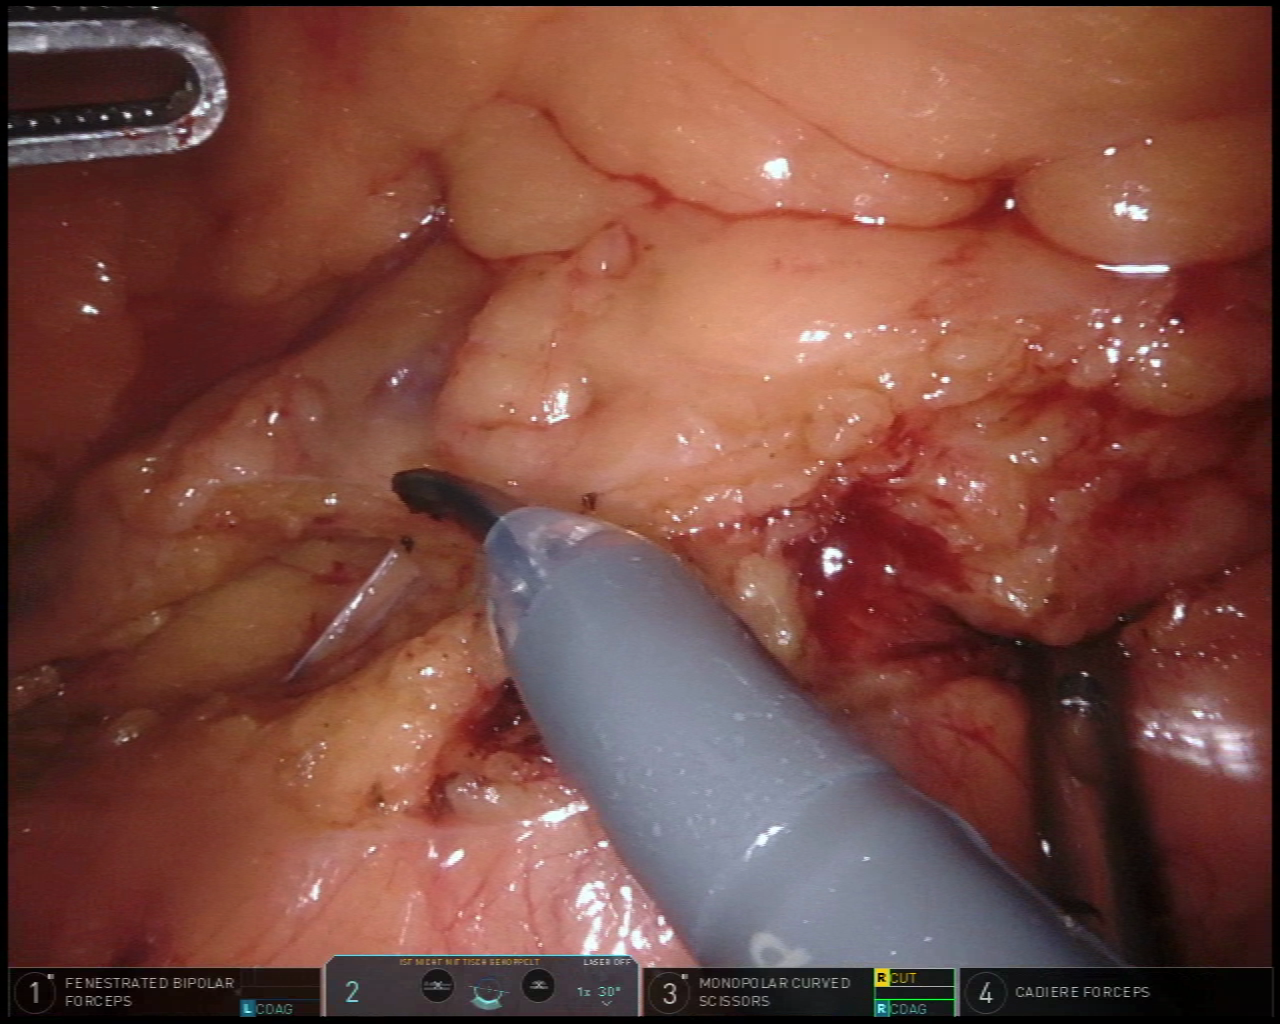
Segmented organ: intestinal_veins
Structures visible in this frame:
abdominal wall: no
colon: no
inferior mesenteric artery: no
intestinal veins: yes
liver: no
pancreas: no
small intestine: no
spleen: no
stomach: no
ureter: no
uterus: no
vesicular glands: no